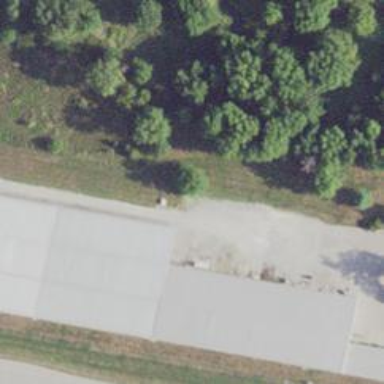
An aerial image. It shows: Industrial building.